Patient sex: M
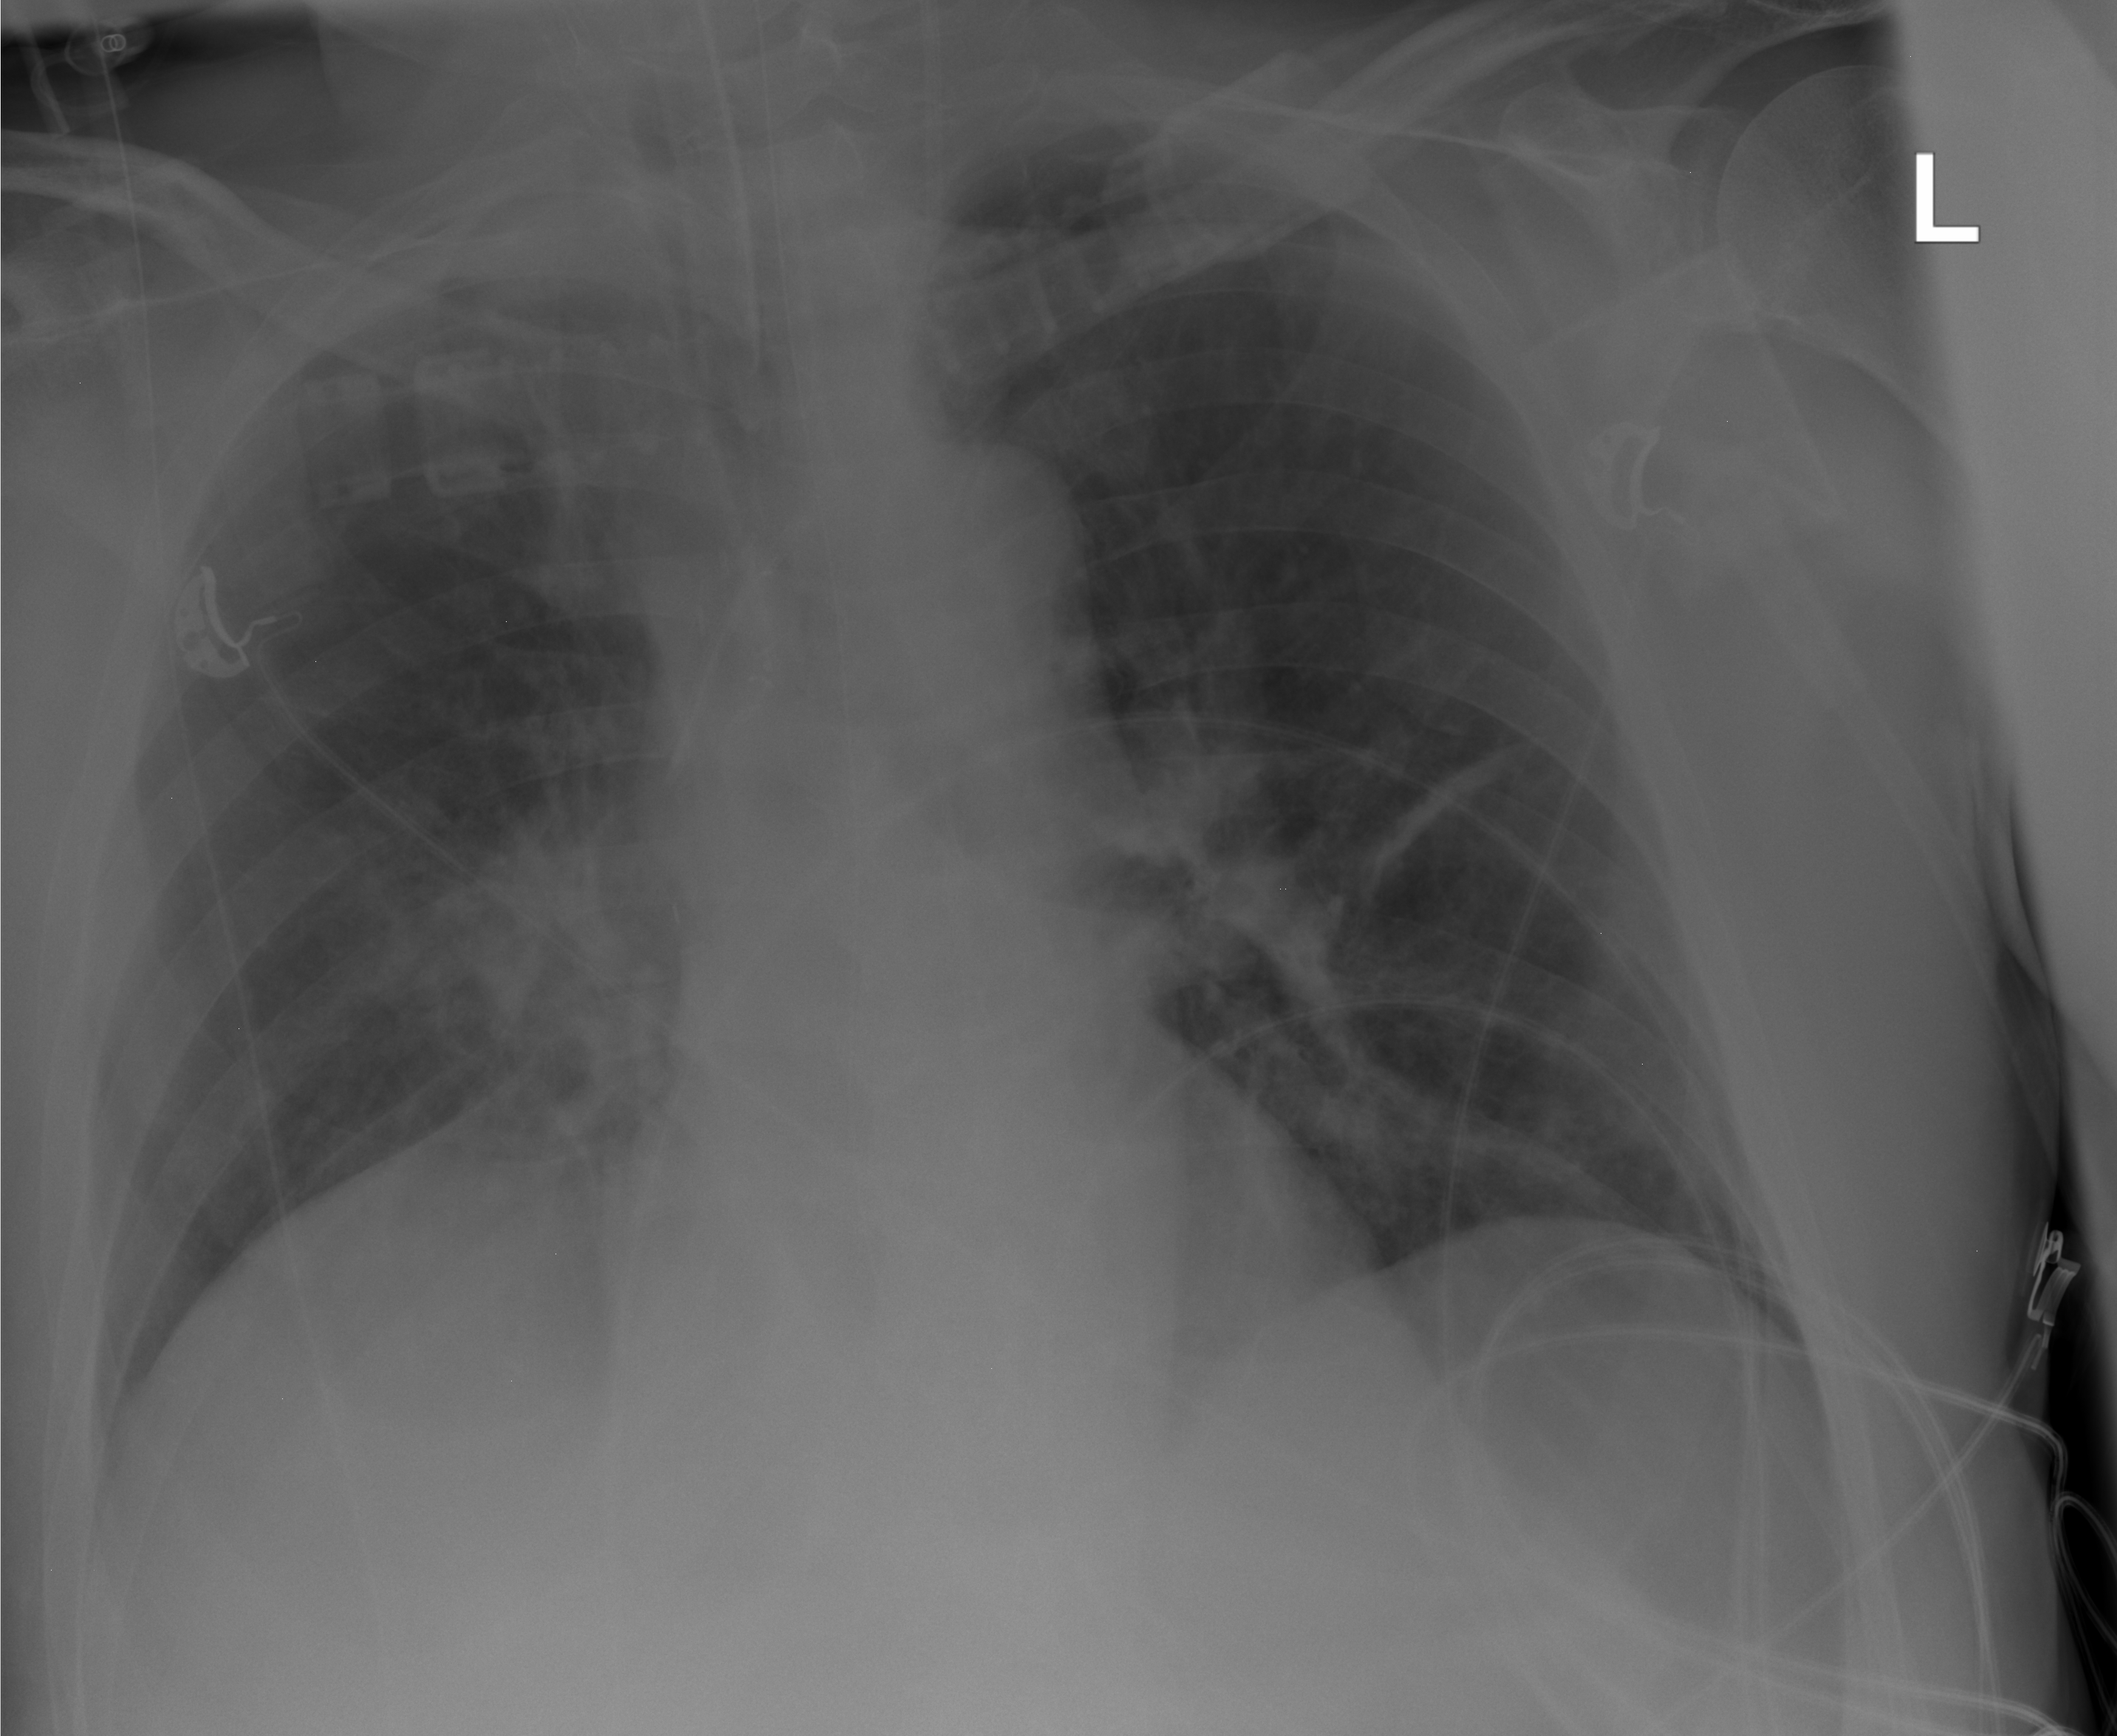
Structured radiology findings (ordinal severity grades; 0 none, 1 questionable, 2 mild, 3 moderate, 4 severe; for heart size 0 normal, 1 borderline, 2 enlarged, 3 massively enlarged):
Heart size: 0
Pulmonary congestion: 0
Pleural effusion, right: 0
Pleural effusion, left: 0
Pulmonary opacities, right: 2
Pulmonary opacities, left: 0
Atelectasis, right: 2
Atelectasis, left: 2